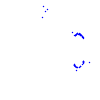
Particle: proton